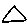
Label: triangle